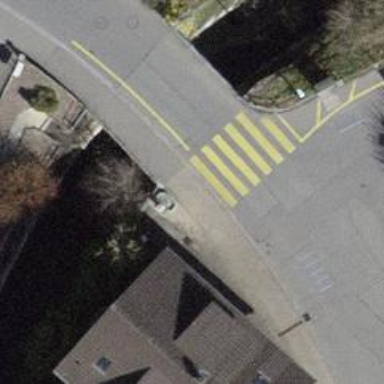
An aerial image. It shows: Uncontrolled zebra crossing with zebra markings.